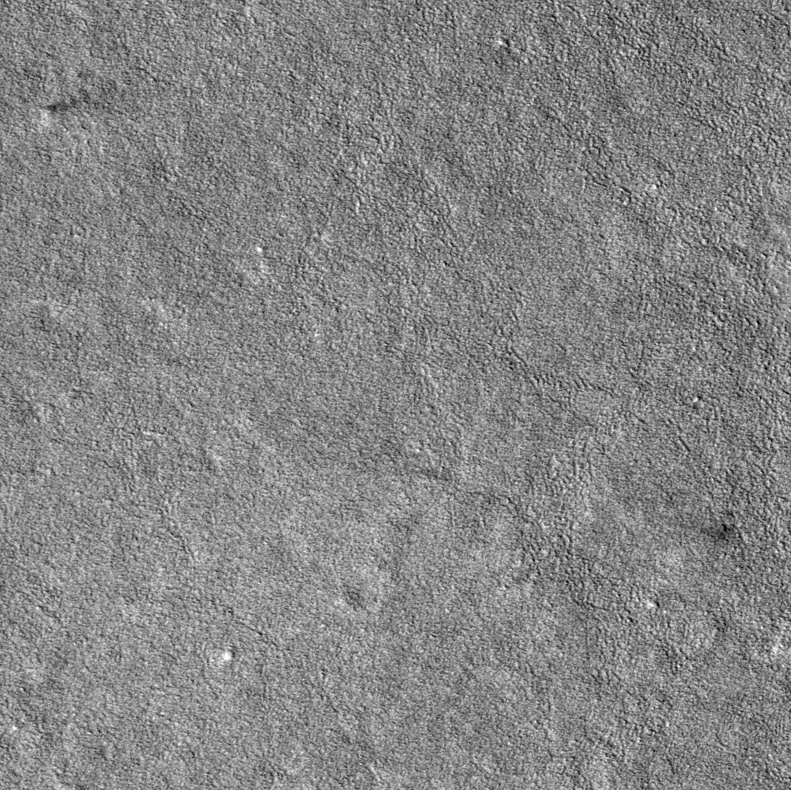
Label: dustdevil